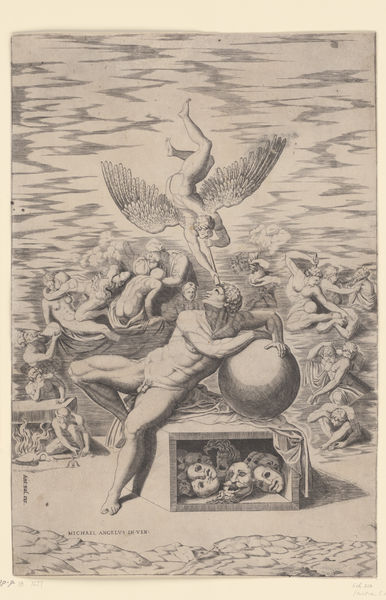
Titel: De droom
Künstler: Nicolas Beatrizet
Standort: Amsterdam
Institution: Rijksmuseum
Schlagwörter: flügel, himmel, nackt, sitzen, grau, köpfe, zeichnung, blick, ball, boden, engel, people, sitting, kiste, leiden, angel, angels, classical, clouds, heaven, hell, man, naked, nude, sky, drawing, fly, wings, rope, box, religion, balls, cloth, fire, horn, mask, zeus, lovers, masks, world, heads, muscles, orb, atlas, kupferstich, erde, radierung, genitals, sphere, leda, masken, acting mask